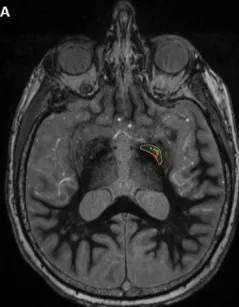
Lead reconstruction of the left GPi DBS lead. The red lead represents the reconstruction performed using the intraoperative CT, when the pneumocephalus and brain shift were present. The green lead represents the reconstruction performed using the post-operative CT (around 1 month later) following resolution of the pneumocephalus and brain shift. A, provides an axial section of a brain MRI collected using the FGATIR sequence.
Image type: radiology (mri)